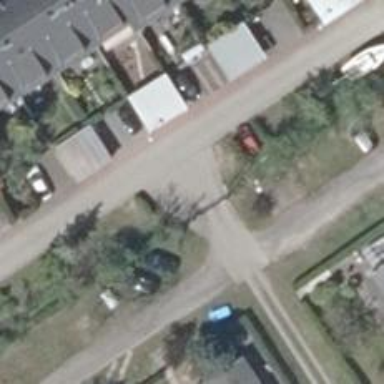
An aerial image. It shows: Driveway with concrete plates as its surface.